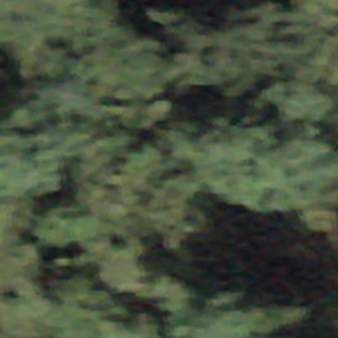
Label: other